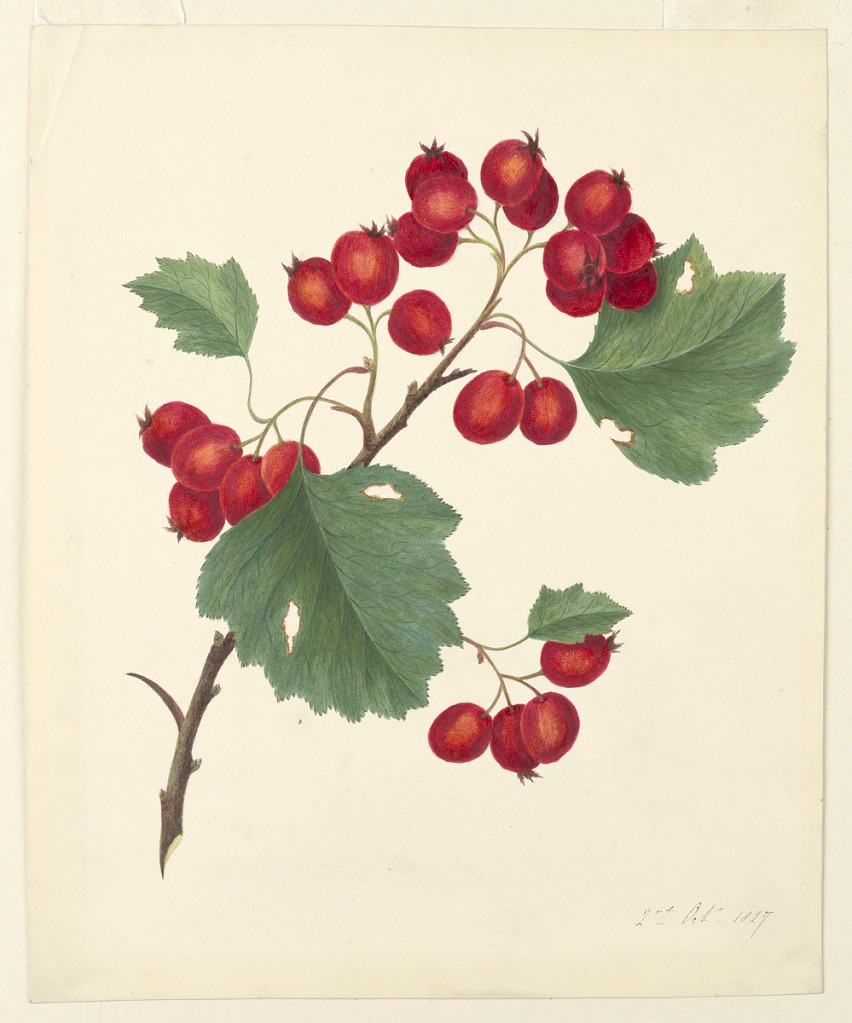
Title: Currants
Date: October 2, 1827
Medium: Brush and watercolor, pen and ink on paper
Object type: Drawing
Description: A branch of currants; leaves are worm-eaten. Dated, in ink, lower right: "2nd Oct. 1827".